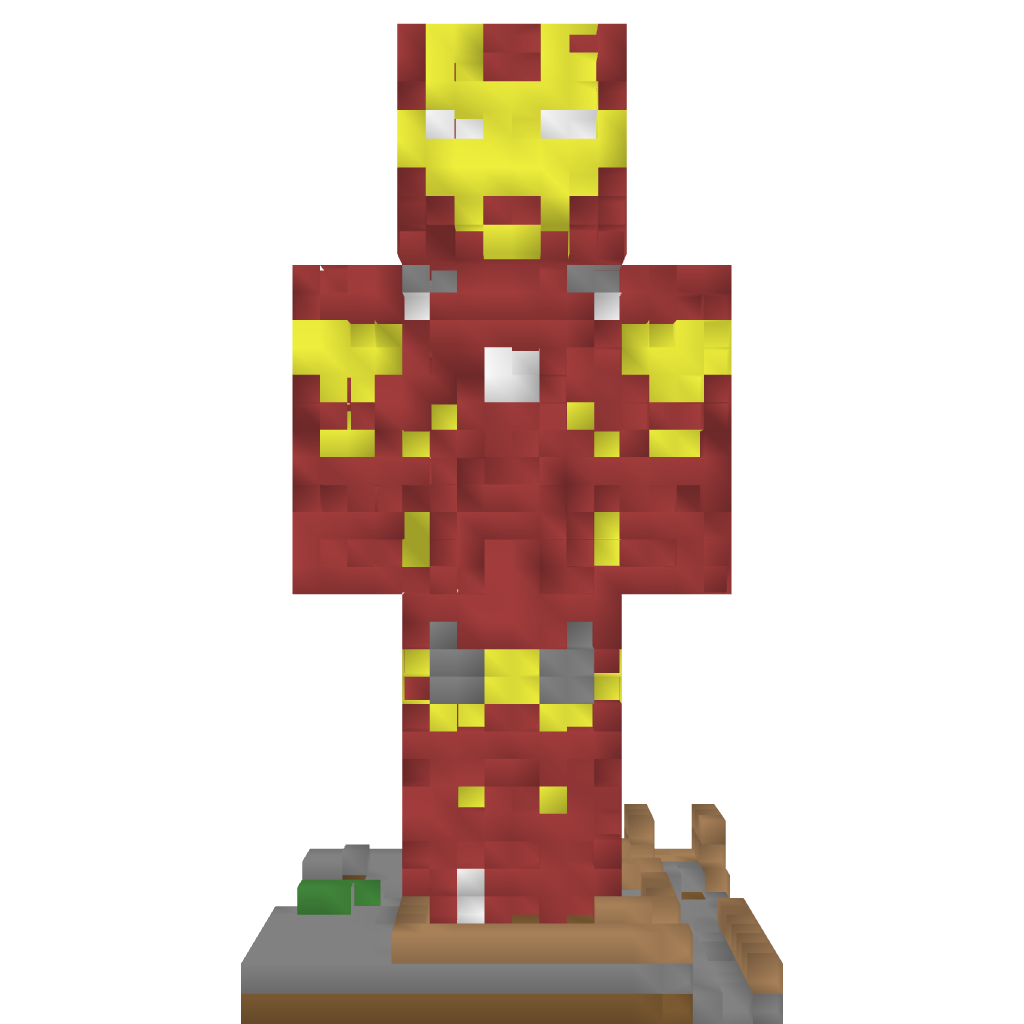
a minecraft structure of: Ironman Statue bad low quality